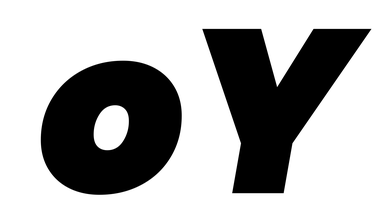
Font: Poppins-BlackItalic